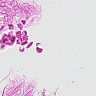
Metastatic tissue present: no